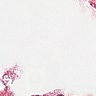
Metastatic tissue present: no